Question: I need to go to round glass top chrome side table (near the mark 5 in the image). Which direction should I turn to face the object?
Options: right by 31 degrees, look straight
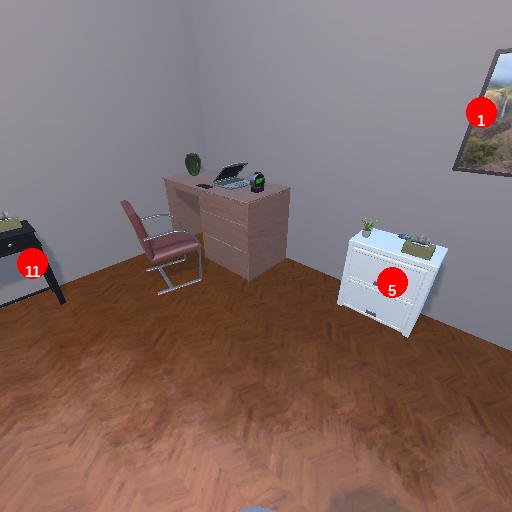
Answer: right by 31 degrees